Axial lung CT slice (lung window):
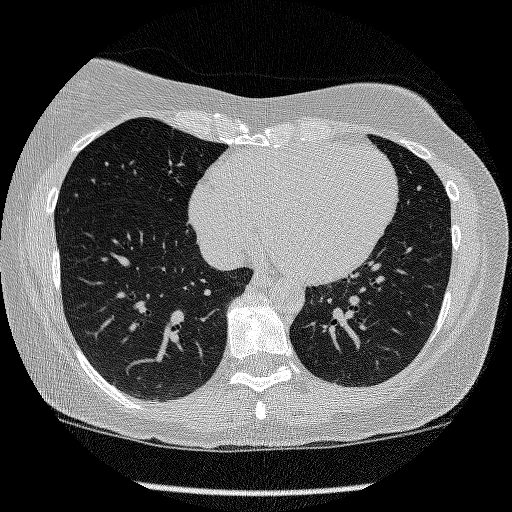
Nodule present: no